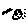
Label: moon